Question: Below code is the serialize method of org.springframework.util.SerializationUtils(spring-core.3.2.1.jar).
As you can see, there is no oos.close method. Is it OK not to call close method?

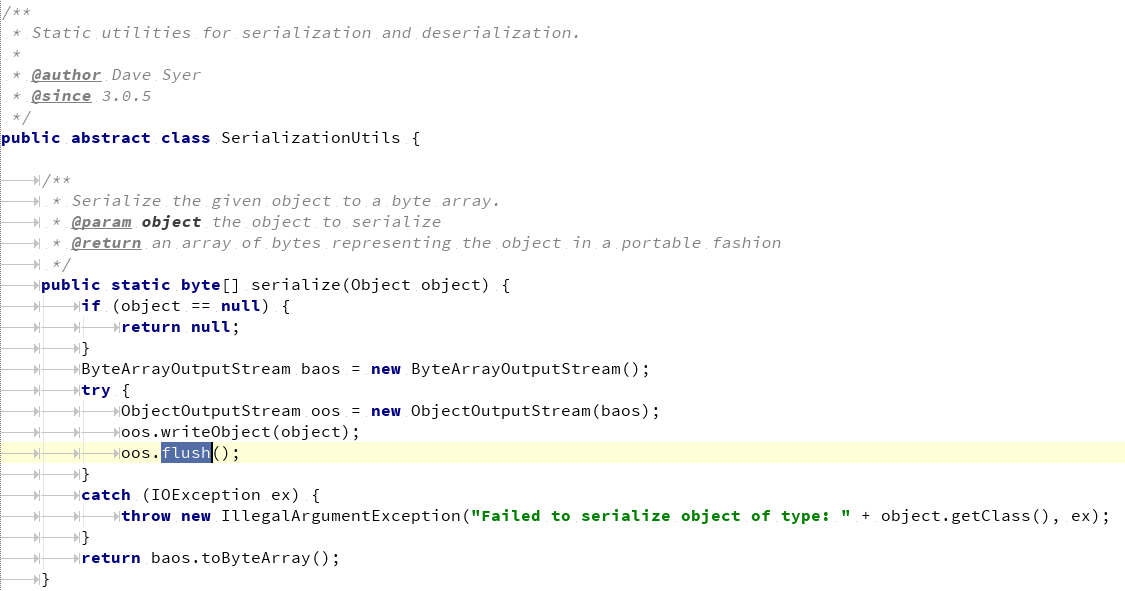
Answer: In this particular case, it's okay - the two streams involved (the 'ObjectOutputStream' and 'ByteArrayOutputStream') don't use any unmanaged resources (file handles, network handles) etc so it's okay for the garbage collector to just take care of it.
Personally I usually close even streams like that, just to be in the right habits and in case someone changes the type of the stream to one that have unmanaged resources, but I don't think it really counts as a in this case.